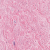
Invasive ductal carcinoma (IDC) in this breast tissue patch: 0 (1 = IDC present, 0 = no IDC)